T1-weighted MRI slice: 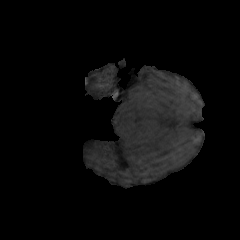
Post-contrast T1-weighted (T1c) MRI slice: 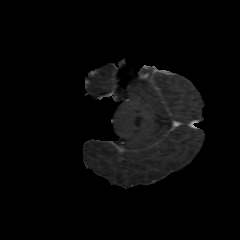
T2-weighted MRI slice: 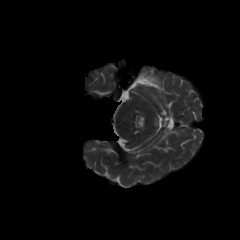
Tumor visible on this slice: no